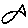
Label: fish